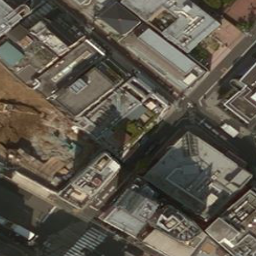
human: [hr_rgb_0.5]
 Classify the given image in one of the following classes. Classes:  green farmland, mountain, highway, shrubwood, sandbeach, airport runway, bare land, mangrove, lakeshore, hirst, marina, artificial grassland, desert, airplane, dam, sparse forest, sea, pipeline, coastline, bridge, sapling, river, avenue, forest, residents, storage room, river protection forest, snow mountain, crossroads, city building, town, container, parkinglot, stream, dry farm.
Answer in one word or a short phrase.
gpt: city building